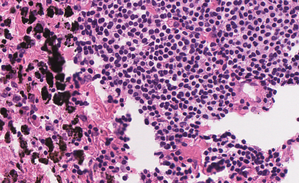
Tumor epithelial tissue: no
Tumor-associated stroma tissue: yes
Normal tissue: no